Question: Count the number of objects in the diagram.
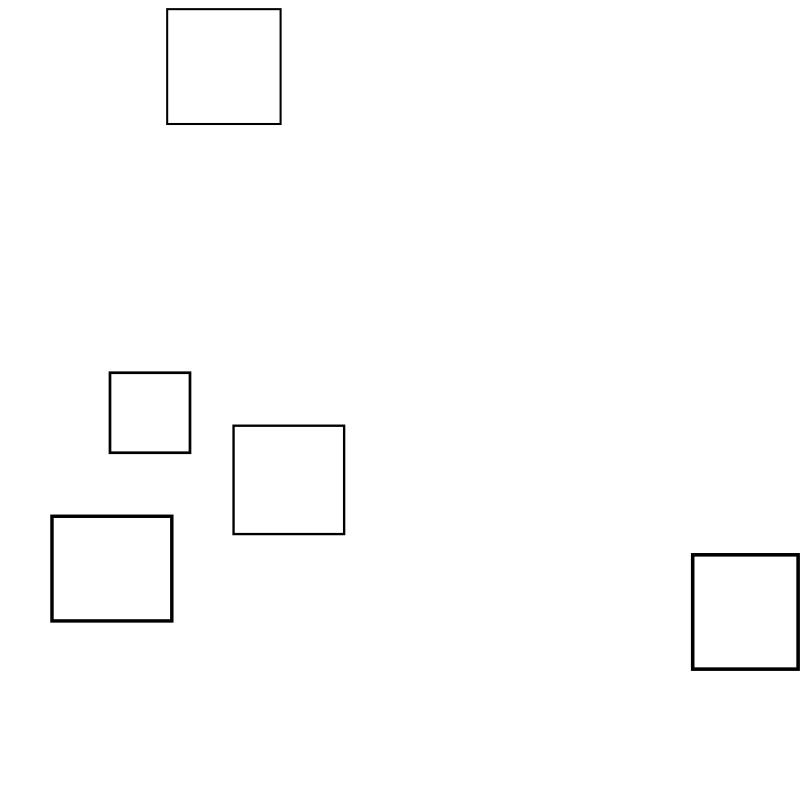
Answer: 5